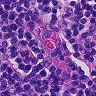
Metastatic tissue present: no